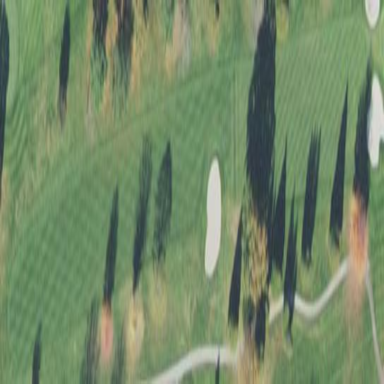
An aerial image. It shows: Grassy area designated as golf fairway.